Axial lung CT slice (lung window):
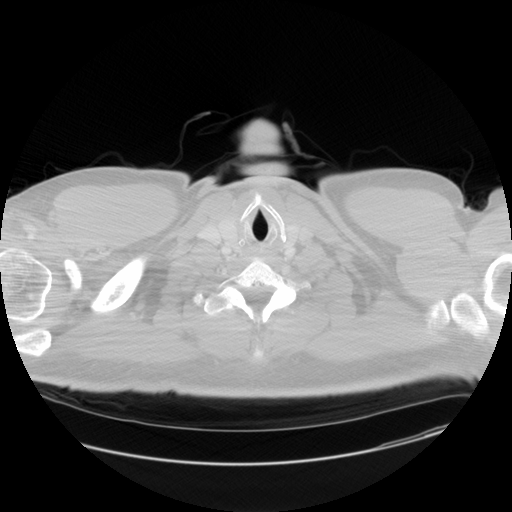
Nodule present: no